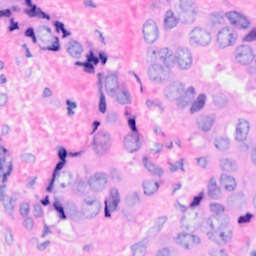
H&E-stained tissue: Breast